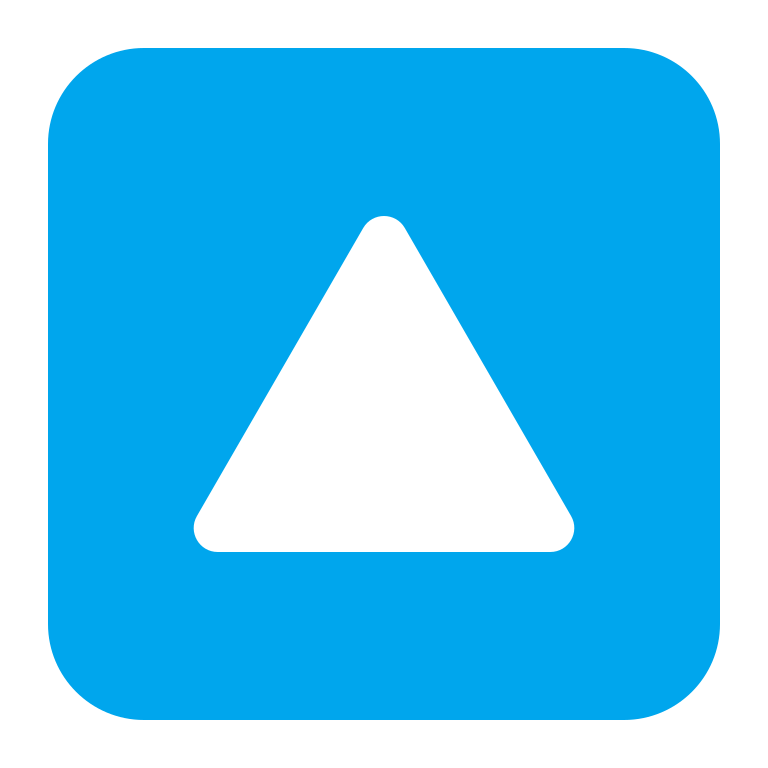
upwards button flat